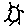
Label: sun